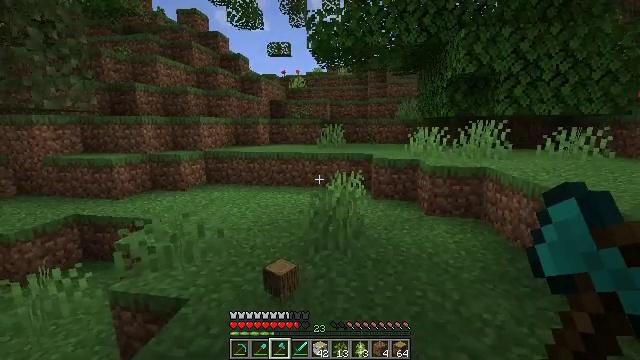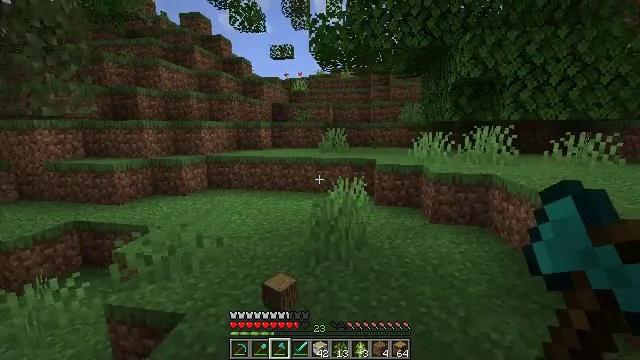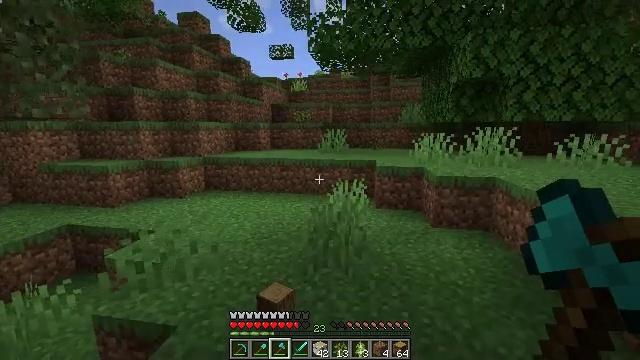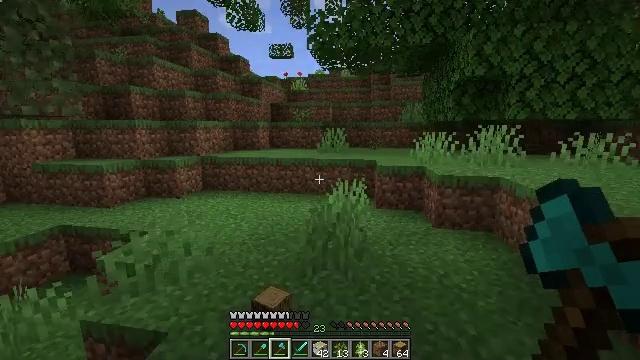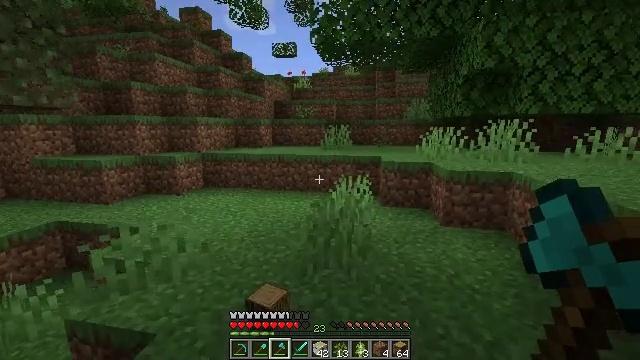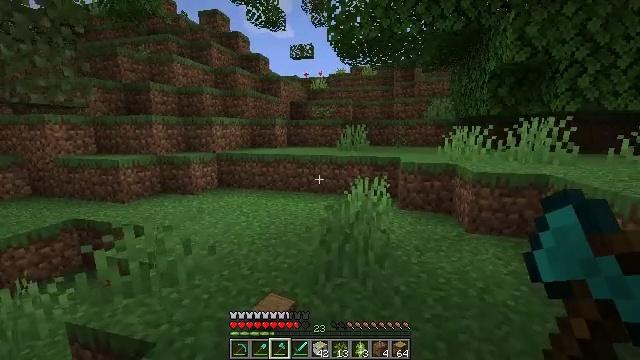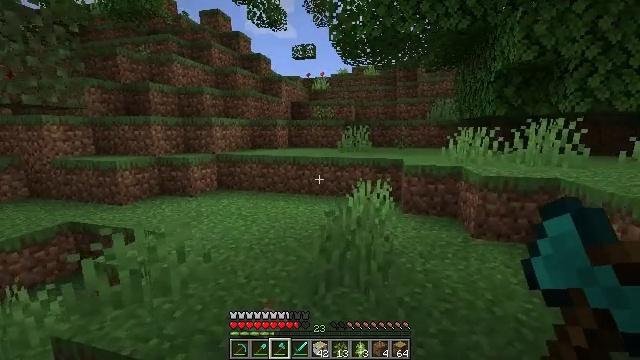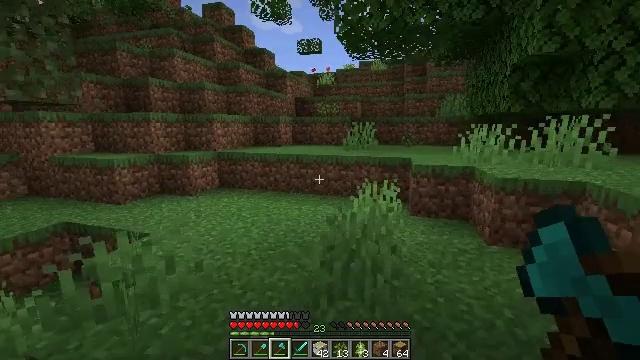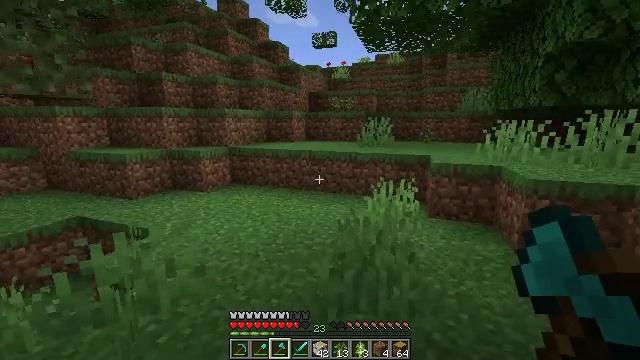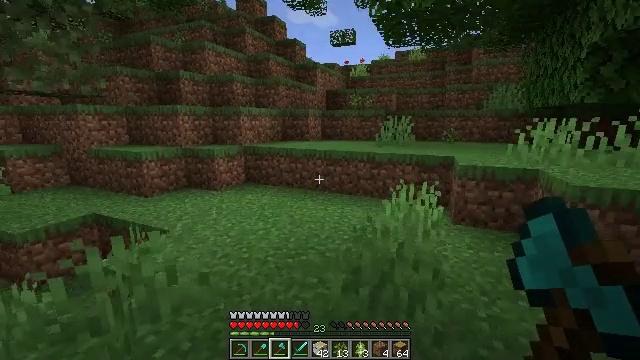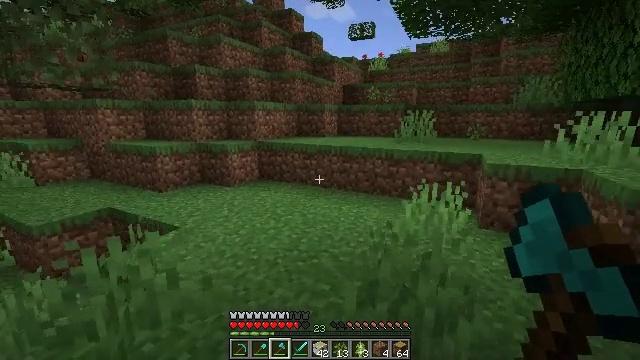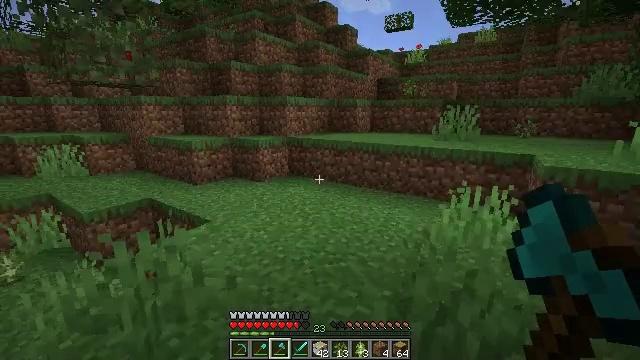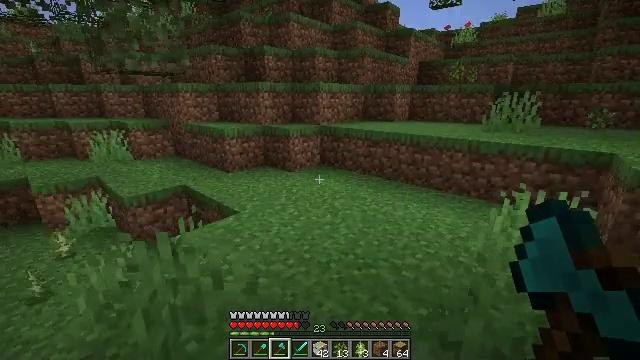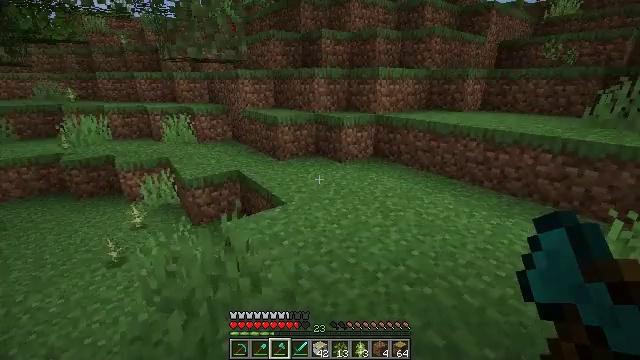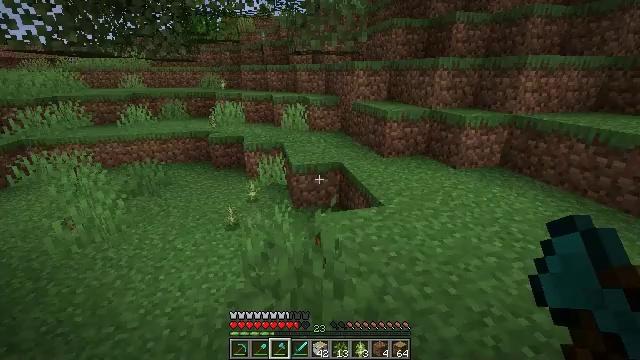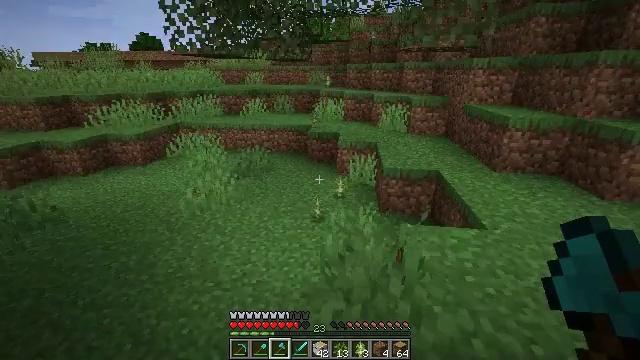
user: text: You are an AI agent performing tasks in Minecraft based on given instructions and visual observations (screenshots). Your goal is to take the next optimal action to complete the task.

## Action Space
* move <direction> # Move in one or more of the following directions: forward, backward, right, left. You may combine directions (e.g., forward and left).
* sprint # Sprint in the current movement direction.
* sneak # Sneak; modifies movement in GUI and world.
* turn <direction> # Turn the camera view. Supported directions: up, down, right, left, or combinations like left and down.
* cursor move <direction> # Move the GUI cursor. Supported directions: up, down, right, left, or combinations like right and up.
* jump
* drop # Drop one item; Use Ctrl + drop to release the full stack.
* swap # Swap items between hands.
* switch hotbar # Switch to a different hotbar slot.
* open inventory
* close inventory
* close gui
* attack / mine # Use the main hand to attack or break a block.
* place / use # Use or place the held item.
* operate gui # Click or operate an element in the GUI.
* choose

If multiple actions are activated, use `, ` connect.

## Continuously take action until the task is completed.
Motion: motion action
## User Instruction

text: Open the crafting table and convert a pumpkin to pumpkin seeds.
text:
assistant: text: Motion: move forward, jump
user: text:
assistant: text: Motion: move forward
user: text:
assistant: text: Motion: move forward
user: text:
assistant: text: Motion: move forward
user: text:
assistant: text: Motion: move forward, turn left
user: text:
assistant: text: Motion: move forward
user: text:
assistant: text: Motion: move forward, turn left
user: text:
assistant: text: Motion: move forward, turn left and down
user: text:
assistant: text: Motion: move forward, turn left
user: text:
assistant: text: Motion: move forward, turn left
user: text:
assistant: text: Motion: move forward, turn left
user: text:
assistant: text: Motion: move forward, turn left and down
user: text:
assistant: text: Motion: move forward, turn left and down
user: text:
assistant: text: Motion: move forward, turn left and down
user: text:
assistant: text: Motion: move forward, turn left
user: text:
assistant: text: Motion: move forward and move left, turn left and up
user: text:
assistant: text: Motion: move forward and move left, turn left
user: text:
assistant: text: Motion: move forward and move left
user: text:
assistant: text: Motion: move forward and move left, turn right and up
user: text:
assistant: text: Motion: move forward
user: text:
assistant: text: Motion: move forward
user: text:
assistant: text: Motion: move forward
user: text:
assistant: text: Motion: move forward, sprint, turn right
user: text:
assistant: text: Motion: move forward, sprint, turn right
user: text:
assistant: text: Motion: move forward, sprint
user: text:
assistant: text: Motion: move forward, sprint
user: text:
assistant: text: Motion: move forward and move right, sprint
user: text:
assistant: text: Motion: move forward and move right, sprint
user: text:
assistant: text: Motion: move forward and move right, sprint
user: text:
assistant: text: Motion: move forward and move right, sprint, turn left